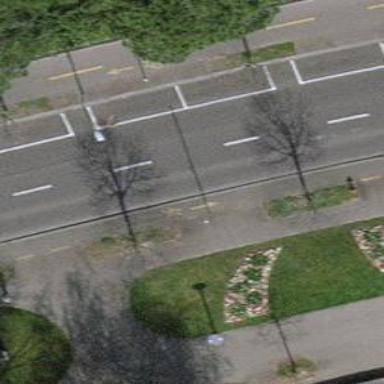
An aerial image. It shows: Tree-lined avenue.